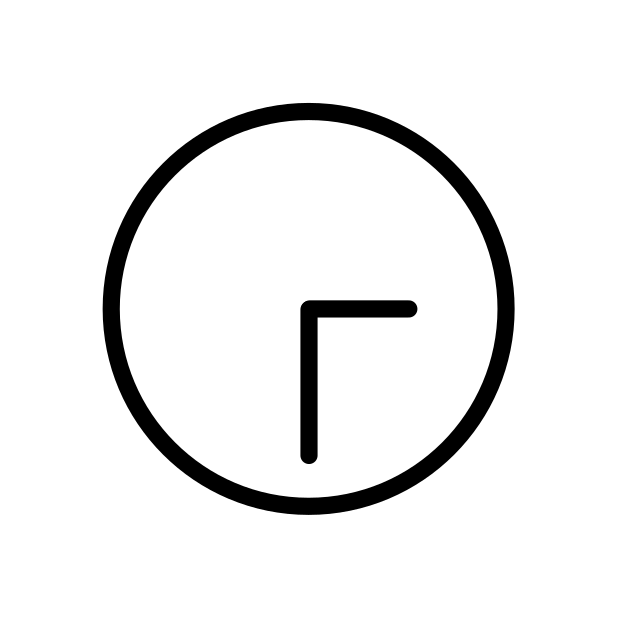
Emoji: 🕞
Name: clock face three-thirty
Unicode: 0x1f55e